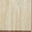
Piece: xx